Field crop: maize
Growth stage: 1
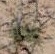
Species: salsola